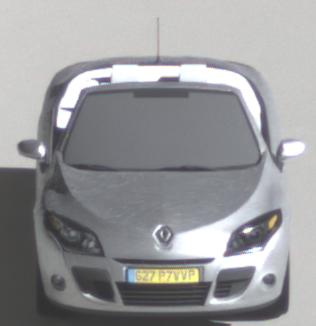
Make: Renault
Model: Mégane Coupé-Cabriolet 1.6 16V 110
Detailed model: Mégane (III) Coupé-Cabriolet
Model produced from: 2010/06
Model produced until: 2013/03
Doors: 2
Color: white
Road condition: dry road
Daytime: morning or afternoon
Contrast: high contrast